Question: Using and .
This is the code i have to check for duplicates
'''
public void CheckForDuplicate()
{
DataGridViewRowCollection coll = ParetoGrid.Rows;
DataGridViewRowCollection colls = ParetoGrid.Rows;
List<string> listParts = new List<string>();
int count = 0;
foreach (DataGridViewRow item in coll)//379
{
foreach (DataGridViewRow items in colls)//143641
{
if (items.Cells[5].Value == item.Cells[5].Value)
{
if (items.Cells[2].Value != item.Cells[2].Value)
{
listParts.Add(items.Cells["Keycode"].Value.ToString());
count++;
dupi = true;
//txtDupe.Text = items.Cells["Keycode"].Value.ToString();
//this.Refresh();
}
}
}
}
MyErrorGrid.DataSource = listParts;
}
'''
This is the before it .
'''
private void butSave_Click(object sender, EventArgs e)
{
CheckForDuplicate();
if (dupi == true)
{
txtDupe.Clear();
dupi = false;
}
else
{
SaveMyWorkI();
dupi = false;
}
}
'''
This is the data that it is looking at:

Now, I know the logic must be flawed since it saving regardless.
I'm basically searching through each cell on to see if the user has made any , if so it will not save and instead displays the part number etc in another datagridview....well that's the plan.
So could someone look through this and tell me
Where in my is this , also what about if the checks are correct?
Will the list work adding the info, if so is a simple view enough to display the results?
If this is just a really bad way of searching through could someone provide code that reflects what I am Trying to achieve.
Many thanks for your future comments.
UPDATE:: Ok thanks for the help, my algorithm now works, but my very last problem is displaying the part number that is duplicated on the pareto column, instead it displays the length.
'''
public void CheckForDuplicate()
{
DataGridViewRowCollection coll = ParetoGrid.Rows;
DataGridViewRowCollection colls = ParetoGrid.Rows;
List<string> listParts = new List<string>();
int count = 0;
foreach (DataGridViewRow item in coll)//379
{
foreach (DataGridViewRow items in colls)//143641
{
count++;
if ((items.Cells[5].Value != null))
{
if ((items.Cells[5].Value != null) && (items.Cells[5].Value.Equals(item.Cells[5].Value)))
{
if ((items.Cells[2].Value != null) && !(items.Cells[2].Value.Equals(item.Cells[2].Value)))
{
listParts.Add(items.Cells["Keycode"].Value.ToString());
dupi = true;
}
}
}
}
}
MyErrorGrid.DataSource = listParts;
var message = string.Join(Environment.NewLine, listParts);
//MyErrorGrid.DataSource = message;
MessageBox.Show(message);
}
'''
Even though the message box correctly displays the results? is it something im missing out when binding to my datagrid?
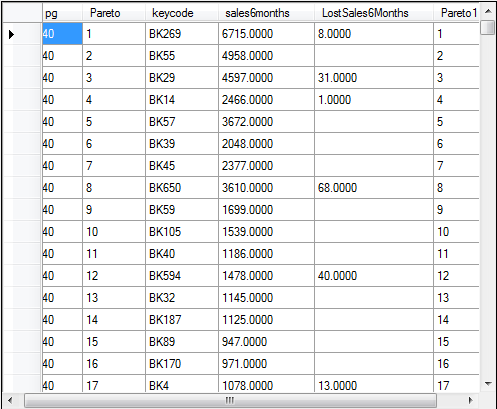
Answer: Here is a simple example showing how to perform validation during dataentry. There are various ways you can customise how the errors appear (including some sort of custom dialog to resolve errors) that might give you a better solution.
'''
public partial class Form1 : Form
{
BindingSource bs;
DataTable dt; public Form1()
{
InitializeComponent();
BindingList<BindingClass> data = new BindingList<BindingClass>
{
new BindingClass{ Name = "one" },
new BindingClass { Name = "two"}
};
dataGridView1.DataSource = data;
dataGridView1.CellValidating += new DataGridViewCellValidatingEventHandler(dataGridView1_CellValidating);
}
void dataGridView1_CellValidating(object sender, DataGridViewCellValidatingEventArgs e)
{
foreach (DataGridViewRow row in dataGridView1.Rows)
{
if (row.Index != e.RowIndex & !row.IsNewRow)
{
if (row.Cells[0].Value.ToString() == e.FormattedValue.ToString())
{
dataGridView1.Rows[e.RowIndex].ErrorText =
"Duplicate value not allowed";
e.Cancel = true;
return;
}
}
}
dataGridView1.Rows[e.RowIndex].ErrorText = string.Empty;
}
}
public class BindingClass
{
public string Name { get; set; }
}
}
'''
Naturally this won't always fit your requirements of what users like to work with but I thought it could help to see another option.